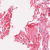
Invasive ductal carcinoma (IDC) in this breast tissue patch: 0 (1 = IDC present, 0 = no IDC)